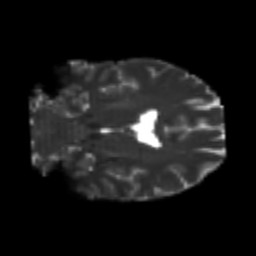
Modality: T2w
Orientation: coronal
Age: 21
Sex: male
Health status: healthy
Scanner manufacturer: philips
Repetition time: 7.386 s
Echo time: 0.08599 s